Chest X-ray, PA view. Patient: 30 years old, sex M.
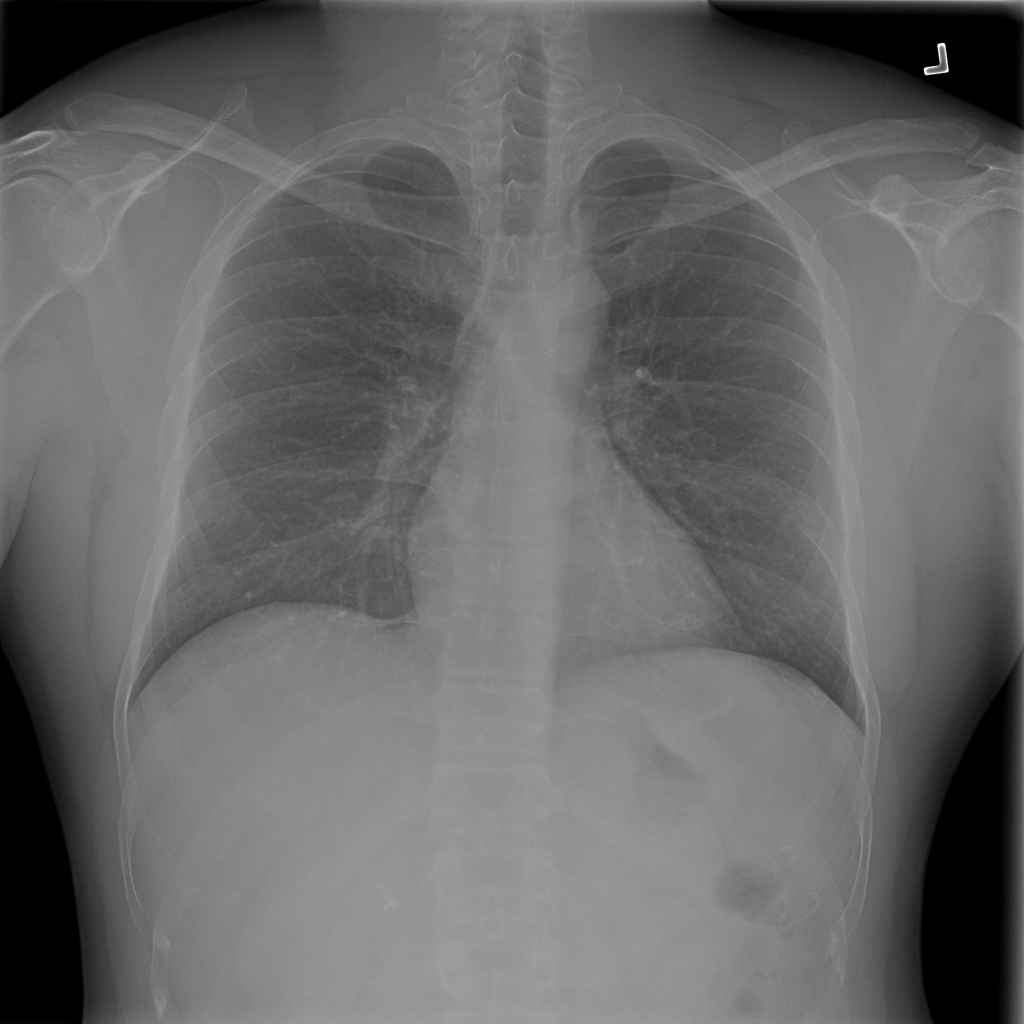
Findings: Nodule